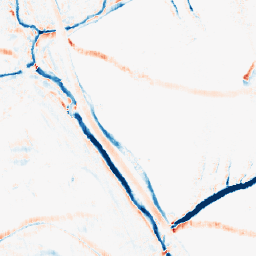
Category: morphological
Decomposition family: morphological_rect
Decomposition parameters: operation: average
width: 5
height: 10
Upsampling method: area
Upsampling parameters: scale: 2
Upsampling scale: 2